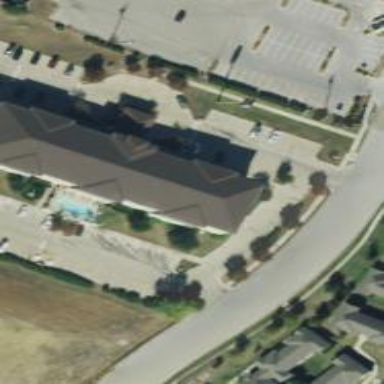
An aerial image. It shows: Hotel building.